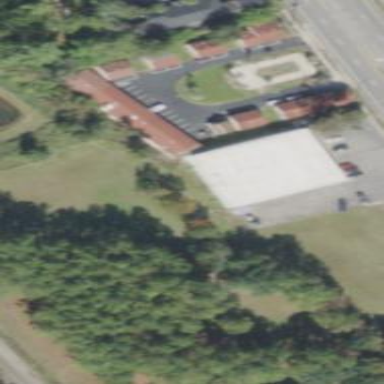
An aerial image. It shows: Building that is motel.